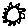
Label: sun